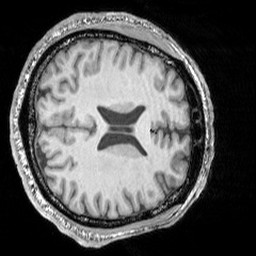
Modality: T1w
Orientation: axial
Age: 53
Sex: male
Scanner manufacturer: siemens
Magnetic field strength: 3 T
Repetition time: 1.9 s
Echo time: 0.00444 s